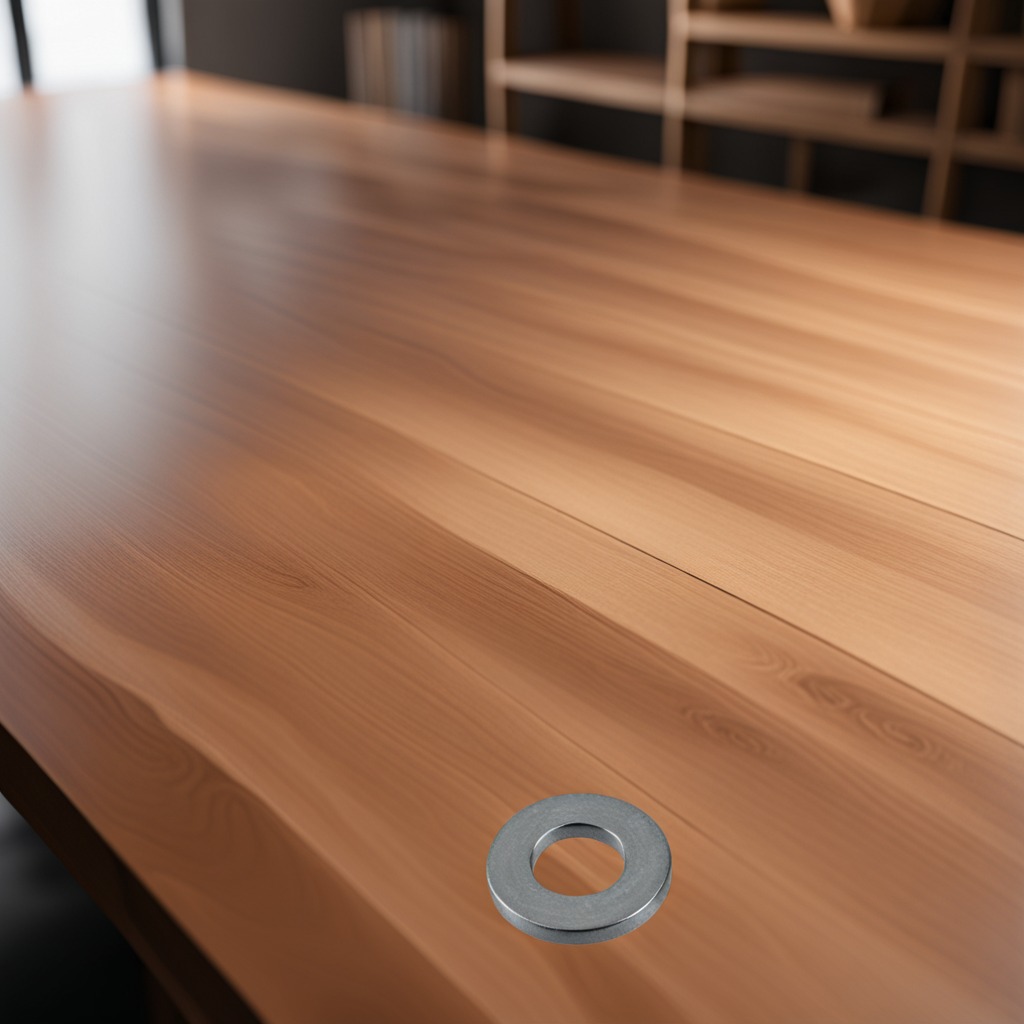
A flat metal washer is lying on the wooden table.